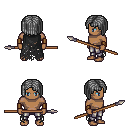
a pixel art fantasy rpg character, male body template, human, dark skin, black tattered cape, metal pants, gray pageboy hairstyle, leather bracers, spear, four views (front, back, left, right), 2x2 character sprite sheet, small pixel art, hard edges, no anti-aliasing